Question: I have a group of objects on my page. I want to get the first one, so I do this:
'''
var tmpLi = li.first();
console.dir(tmpLi);
'''
This works fine; it returns this in firebug:

I need to return the value of the outerHTML element, but can't seem to figure out how to get it. I've tried:
'''
var tmpLi = li.first().data("outerHTML");
'''
and
'''
var tmpLi = li.first().attr("outerHTML");
'''
both of which return "undefined". Help?
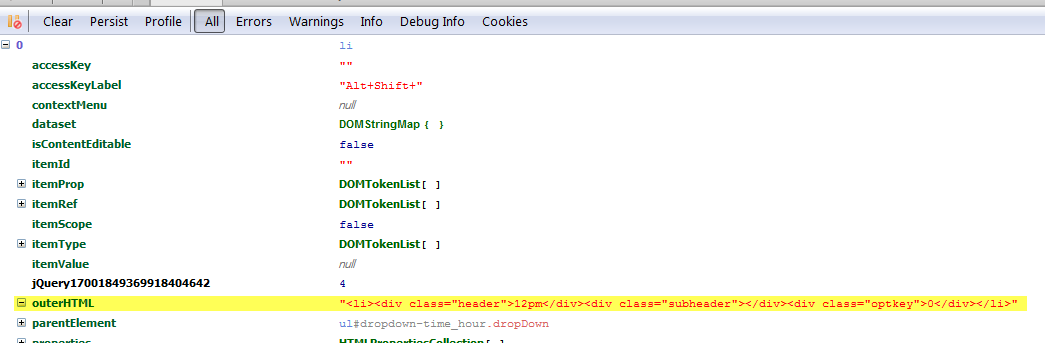
Answer: You need 'DOM' object for 'outerHTML' instead of jQuery object so 'convert' it to DOM object to access outerHTML property.
<URL>
'''
var tmpLi = li.first()[0].outerHTML;
'''